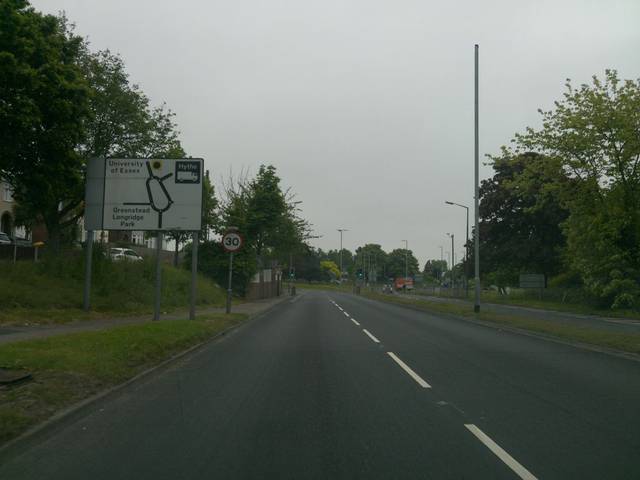
Region: United Kingdom
Coordinates: 51.886, 0.9313